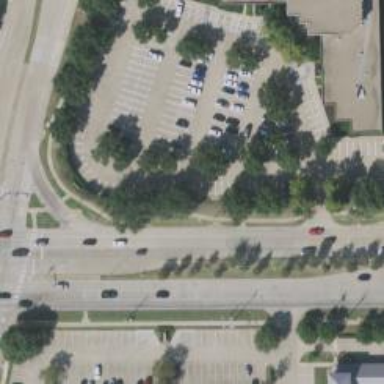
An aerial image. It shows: Secondary road with separate sidewalk.